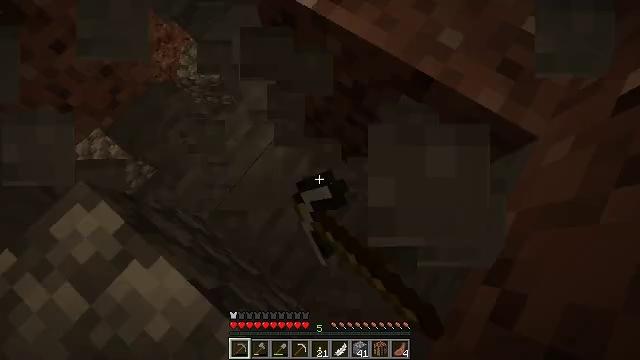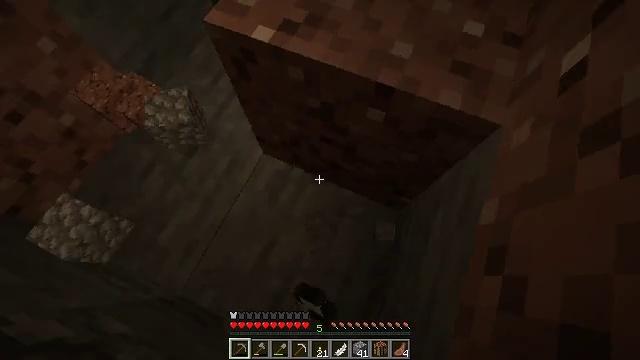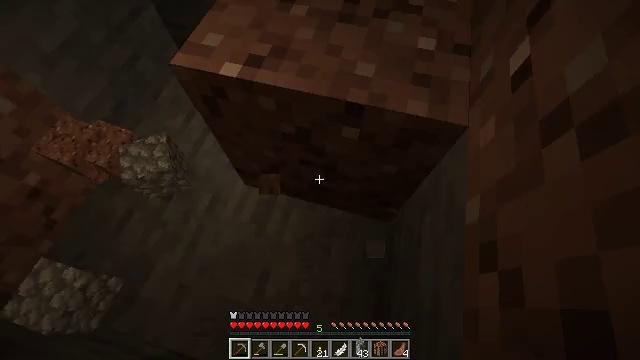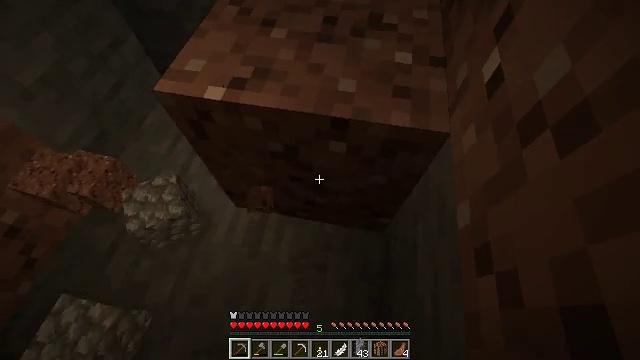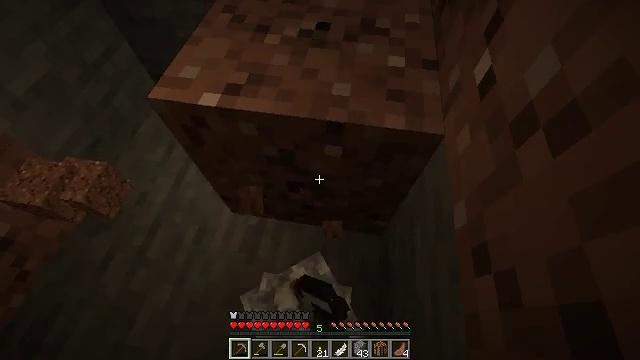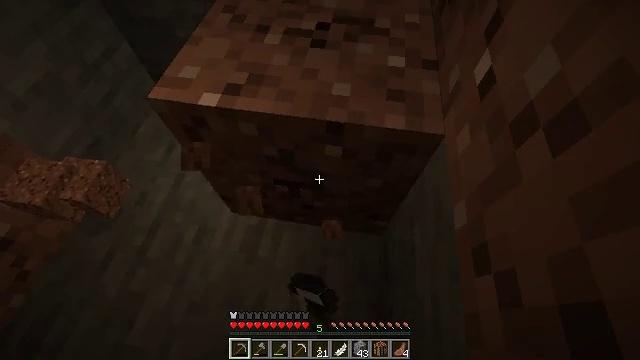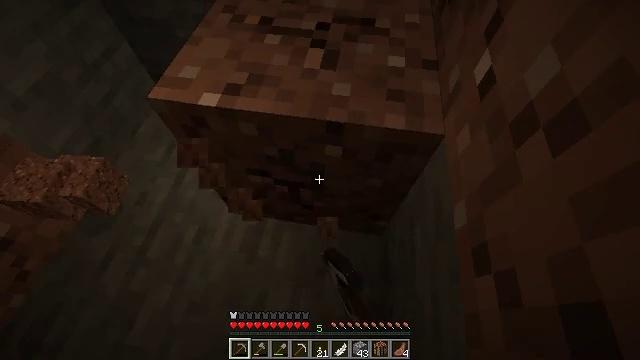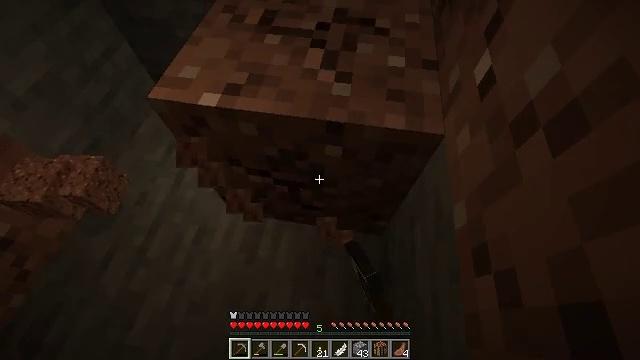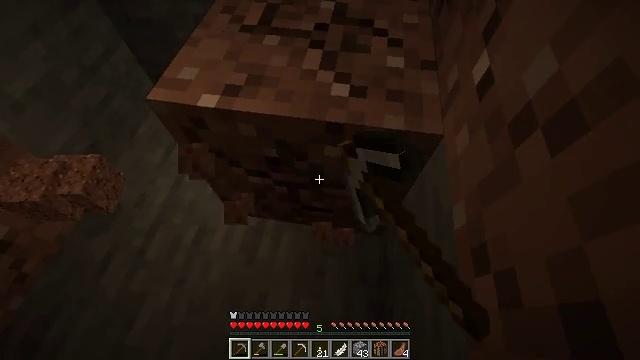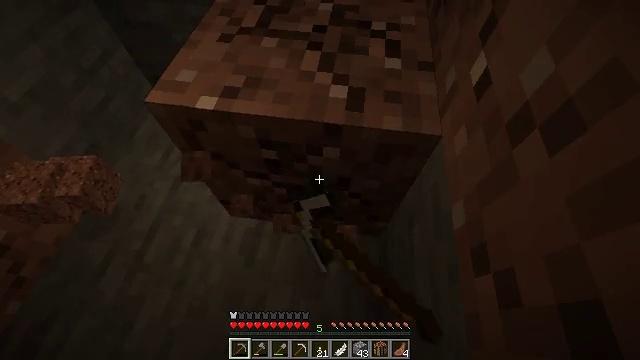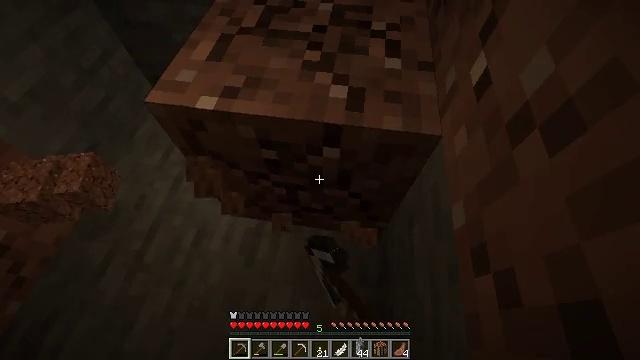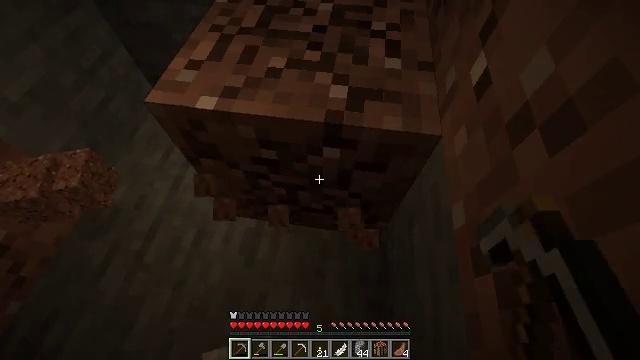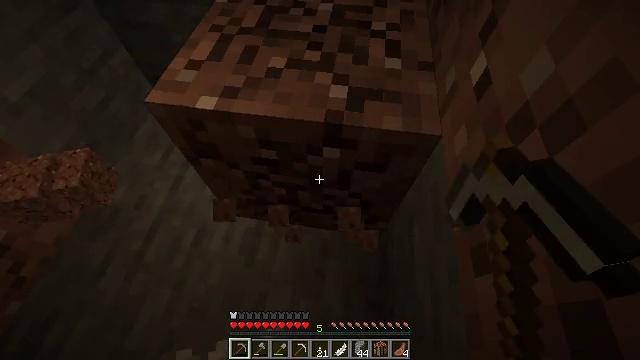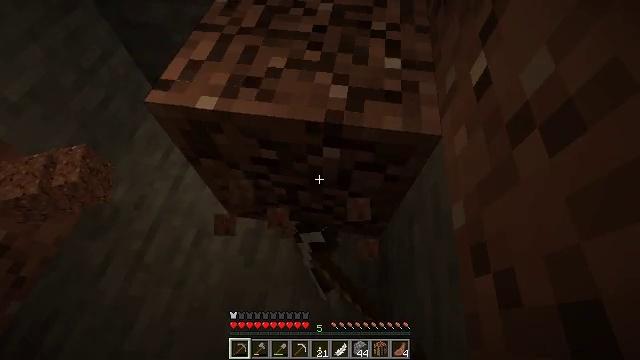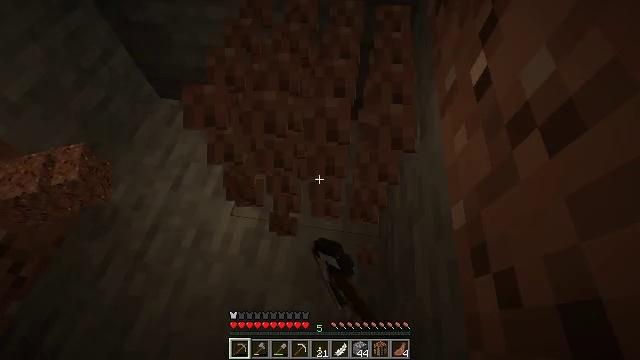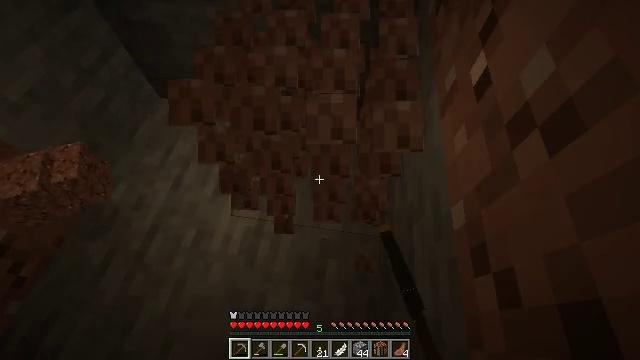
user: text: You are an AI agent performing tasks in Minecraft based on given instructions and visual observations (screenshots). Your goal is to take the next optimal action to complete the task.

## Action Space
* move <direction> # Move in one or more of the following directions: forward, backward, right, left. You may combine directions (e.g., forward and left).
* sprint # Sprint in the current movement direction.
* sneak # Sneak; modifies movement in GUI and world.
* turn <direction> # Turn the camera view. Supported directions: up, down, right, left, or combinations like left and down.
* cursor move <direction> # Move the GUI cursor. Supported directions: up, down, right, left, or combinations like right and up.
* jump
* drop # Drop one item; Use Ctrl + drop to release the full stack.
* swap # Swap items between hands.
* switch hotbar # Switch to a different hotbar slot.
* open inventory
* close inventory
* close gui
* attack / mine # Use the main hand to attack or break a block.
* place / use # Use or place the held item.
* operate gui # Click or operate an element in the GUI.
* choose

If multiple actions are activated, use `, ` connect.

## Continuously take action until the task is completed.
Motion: motion action
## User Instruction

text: Use a pickaxe to gather granite.
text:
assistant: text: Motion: turn right and up, attack / mine
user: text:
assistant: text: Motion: turn right and up, attack / mine
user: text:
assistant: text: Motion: turn right and up, attack / mine
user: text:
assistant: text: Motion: turn right, attack / mine
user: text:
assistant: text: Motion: attack / mine
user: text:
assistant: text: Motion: attack / mine
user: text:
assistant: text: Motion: attack / mine
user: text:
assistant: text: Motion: attack / mine
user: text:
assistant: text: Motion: attack / mine
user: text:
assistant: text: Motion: attack / mine
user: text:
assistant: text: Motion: attack / mine
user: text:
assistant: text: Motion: attack / mine
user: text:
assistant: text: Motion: attack / mine
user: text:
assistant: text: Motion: attack / mine
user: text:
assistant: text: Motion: attack / mine
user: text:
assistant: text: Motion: attack / mine
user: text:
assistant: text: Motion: attack / mine
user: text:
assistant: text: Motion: attack / mine
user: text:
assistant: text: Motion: attack / mine
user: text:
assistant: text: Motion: attack / mine